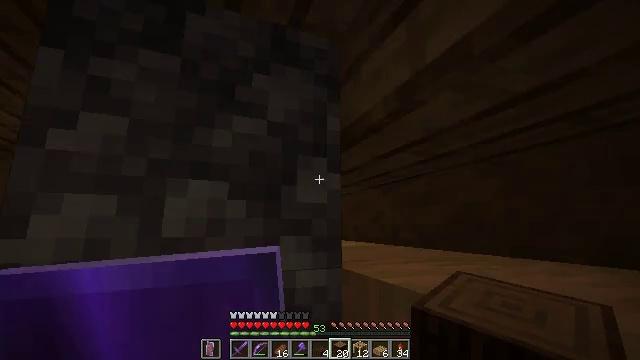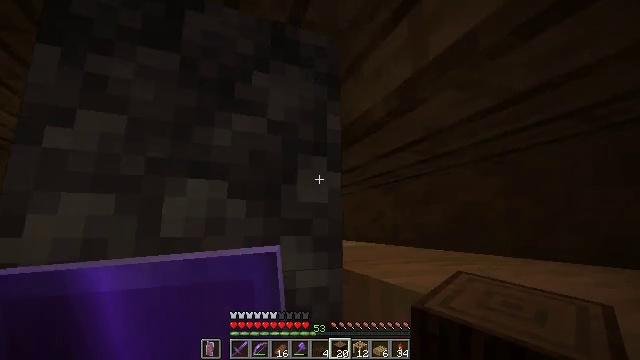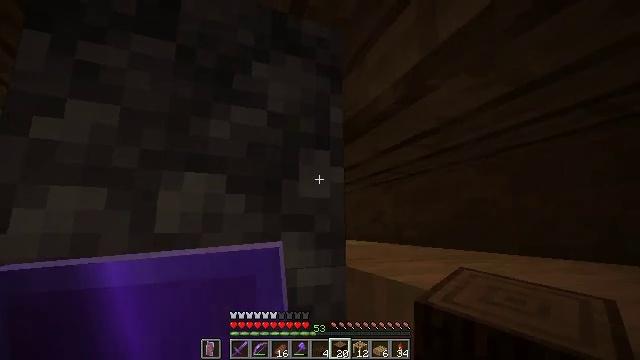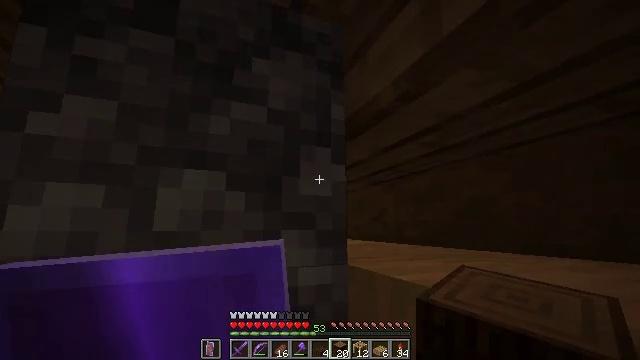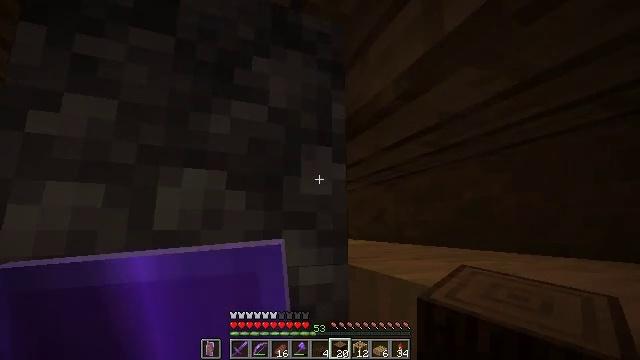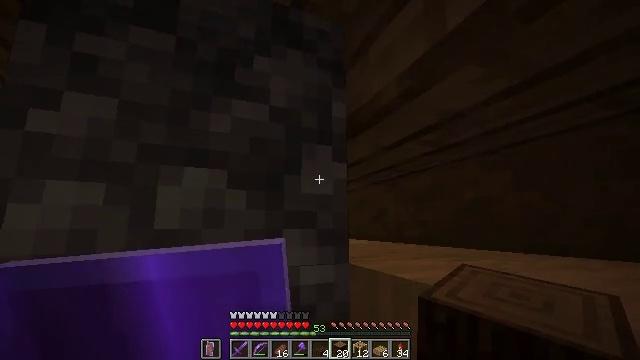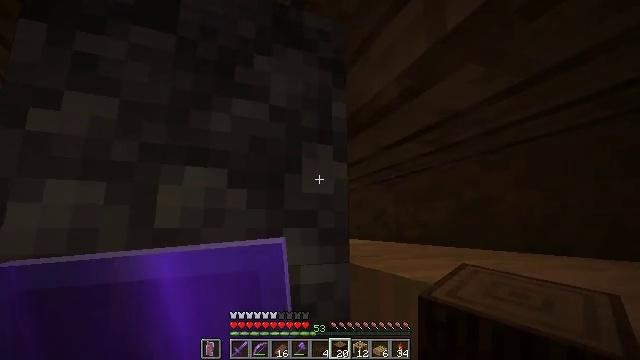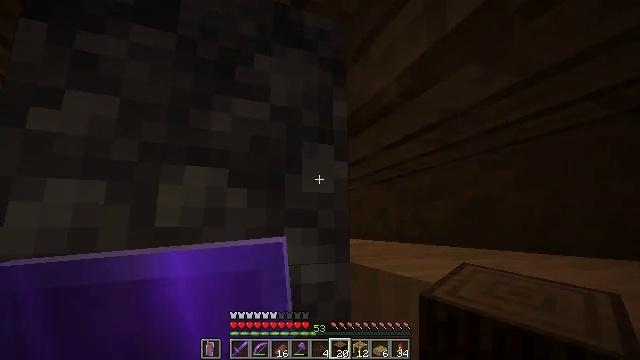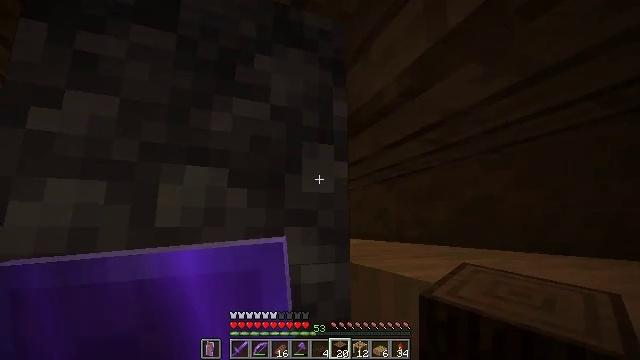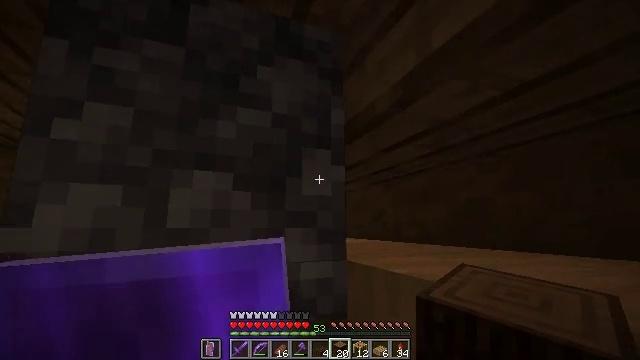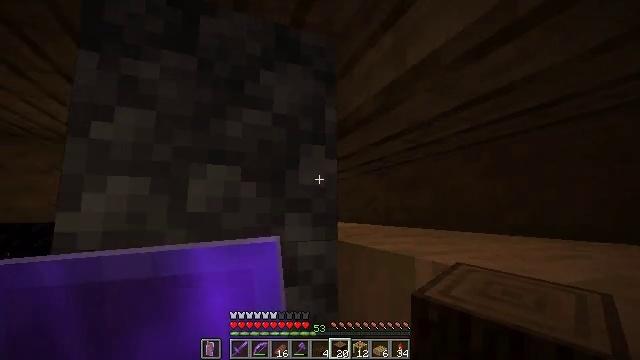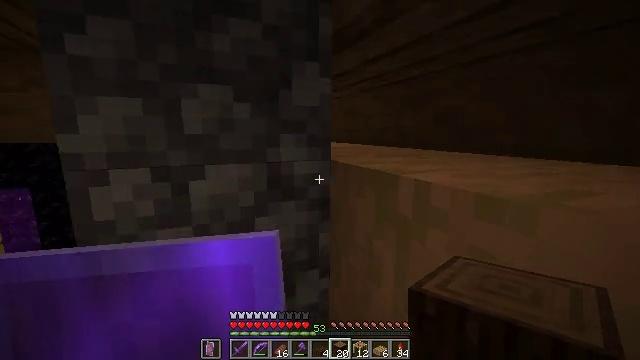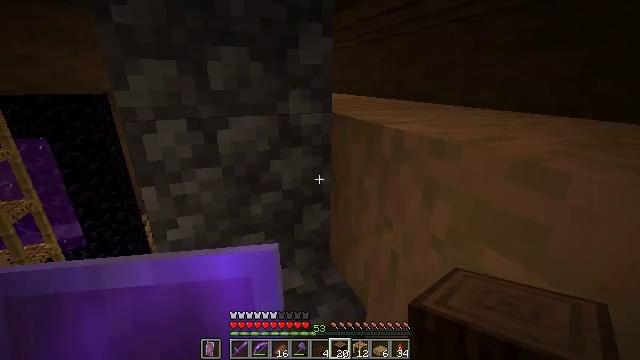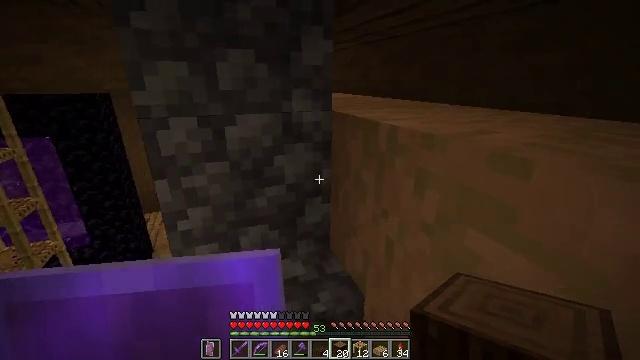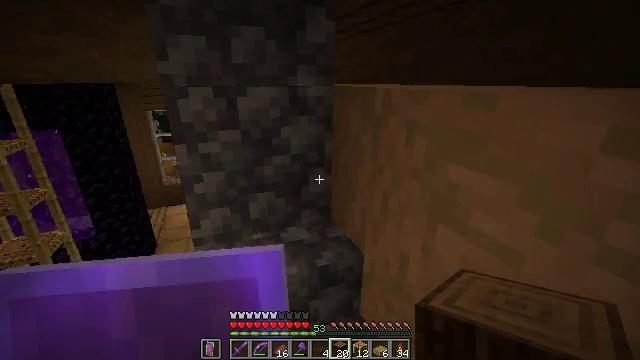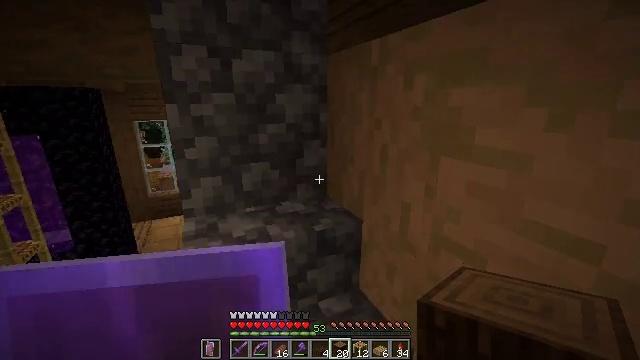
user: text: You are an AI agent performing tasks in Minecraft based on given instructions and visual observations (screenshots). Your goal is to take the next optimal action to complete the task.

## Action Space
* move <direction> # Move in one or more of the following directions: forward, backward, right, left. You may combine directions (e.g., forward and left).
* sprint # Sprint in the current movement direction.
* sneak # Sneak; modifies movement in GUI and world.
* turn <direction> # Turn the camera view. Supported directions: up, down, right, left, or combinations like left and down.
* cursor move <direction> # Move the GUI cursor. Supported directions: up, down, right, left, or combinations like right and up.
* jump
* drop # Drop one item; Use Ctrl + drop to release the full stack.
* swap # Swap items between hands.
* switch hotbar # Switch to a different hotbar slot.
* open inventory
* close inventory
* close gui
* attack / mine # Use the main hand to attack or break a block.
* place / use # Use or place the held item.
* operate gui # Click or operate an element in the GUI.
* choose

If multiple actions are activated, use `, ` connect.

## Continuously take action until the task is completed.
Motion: motion action
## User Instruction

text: Break the spruce log from the tree.
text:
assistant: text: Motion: no_op
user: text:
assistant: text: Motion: no_op
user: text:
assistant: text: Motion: no_op
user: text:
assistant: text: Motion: no_op
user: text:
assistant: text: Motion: no_op
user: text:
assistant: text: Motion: no_op
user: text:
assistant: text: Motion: no_op
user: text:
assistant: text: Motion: no_op
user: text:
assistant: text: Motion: move back
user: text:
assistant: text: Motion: move back, turn down
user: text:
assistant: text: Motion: move back, turn right and down
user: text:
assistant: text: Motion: move back, turn down
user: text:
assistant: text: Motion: move back
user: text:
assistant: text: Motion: no_op
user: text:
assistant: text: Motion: turn right and up
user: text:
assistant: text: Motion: turn right and up
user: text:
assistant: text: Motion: turn right and up
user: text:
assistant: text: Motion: no_op
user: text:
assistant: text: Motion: no_op
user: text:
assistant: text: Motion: no_op
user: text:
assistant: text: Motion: no_op
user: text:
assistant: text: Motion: turn left and down
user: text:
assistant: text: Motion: turn left and down
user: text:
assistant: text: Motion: turn left and down
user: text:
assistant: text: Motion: turn left and down
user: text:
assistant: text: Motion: turn down
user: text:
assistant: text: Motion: no_op
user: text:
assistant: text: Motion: no_op
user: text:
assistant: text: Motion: no_op
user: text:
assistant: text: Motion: no_op